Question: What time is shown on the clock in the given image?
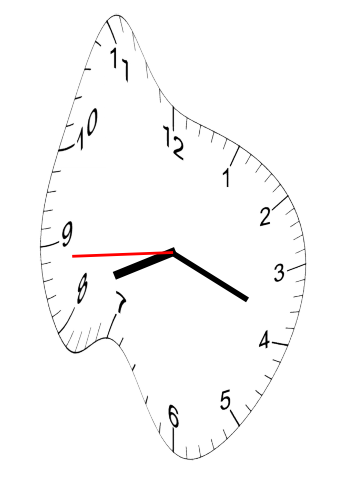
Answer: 08:18:44